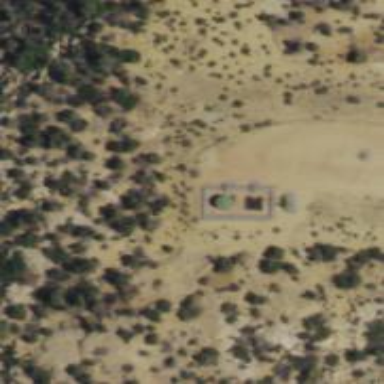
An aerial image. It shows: Storage tank with man-made structure.